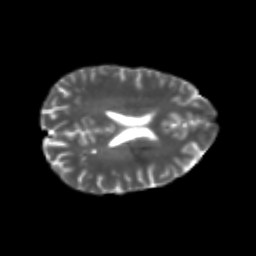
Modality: T2w
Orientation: axial
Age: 24
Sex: female
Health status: healthy
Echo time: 0.074 s